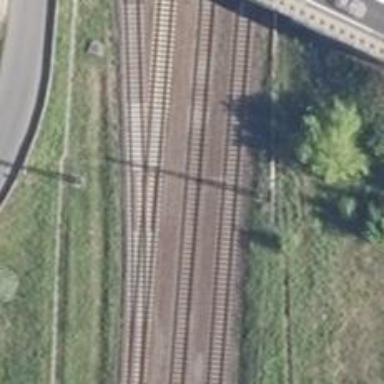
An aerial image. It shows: Milestone along the railway with catenary mast.